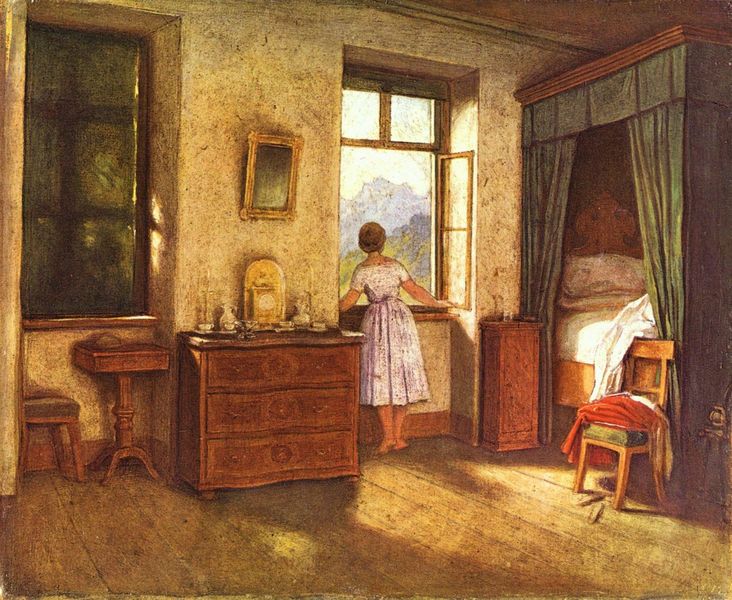
Titel: Morgenstunde
Künstler: Moritz von Schwind
Standort: München
Institution: Schack-Galerie
Schlagwörter: berg, dunkel, gemälde, himmel, schatten, weiß, gelb, grün, landschaft, mädchen, ocker, braun, fenster, frau, frisur, glas, haar, hell, holz, kleid, licht, raum, rücken, stuhl, stühle, tisch, zimmer, ausblick, blick, dame, gürtel, rot, tuch, beige, jung, wand, arme, falten, kleidung, rahmen, stehen, tablett, bild, goldrahmen, hände, innenraum, möbel, schauen, spiegel, tischbein, vorhang, hügel, morgen, natur, sonne, boden, gold, haare, interieur, decke, kind, nachthemd, rosa, genre, kanne, aussicht, taille, rückenansicht, sommer, kommode, schrank, leiste, lehne, fassade, fußboden, parkett, schuhe, berge, gebirge, sonnenlicht, mauer, lila, violett, dielen, füsse, hocker, zehenspitzen, luft, kissen, polster, vorhänge, diele, holzboden, kaffee, kerze, uhr, bett, bettdecke, schlafzimmer, schublade, tischchen, kerzen, bohlen, kammer, nähtisch, laken, warten, barfuss, erker, fuss, unterrock, alpen, scheiben, hinten, scheibe, jalousie, dielenboden, schwester, glasscheibe, biedermeier, kerzenständer, standuhr, putz, sicht, bettlaken, stuhlbein, stuhlbeine, sonnenschein, baldachin, konsole, geöffnet, polsterstuhl, holzfußboden, fensterblick, schwind, nachttisch, zeiger, zifferblatt, pantoffeln, leisten, zierleiste, himmelbett, frisch, gürn, bolen, erwartung, bettwäsche, kopfkissen, fensterfront, alkoven, lüften, bettkasten, dahl, schlafraum, kaminuhr, stühl, kopfteil, biedermeyer, zeirleiste, aufgeräumt, spielgel, trün, zugehangen, am fesnter, lika, biedermeyr, bettzeuge, volan, vuks